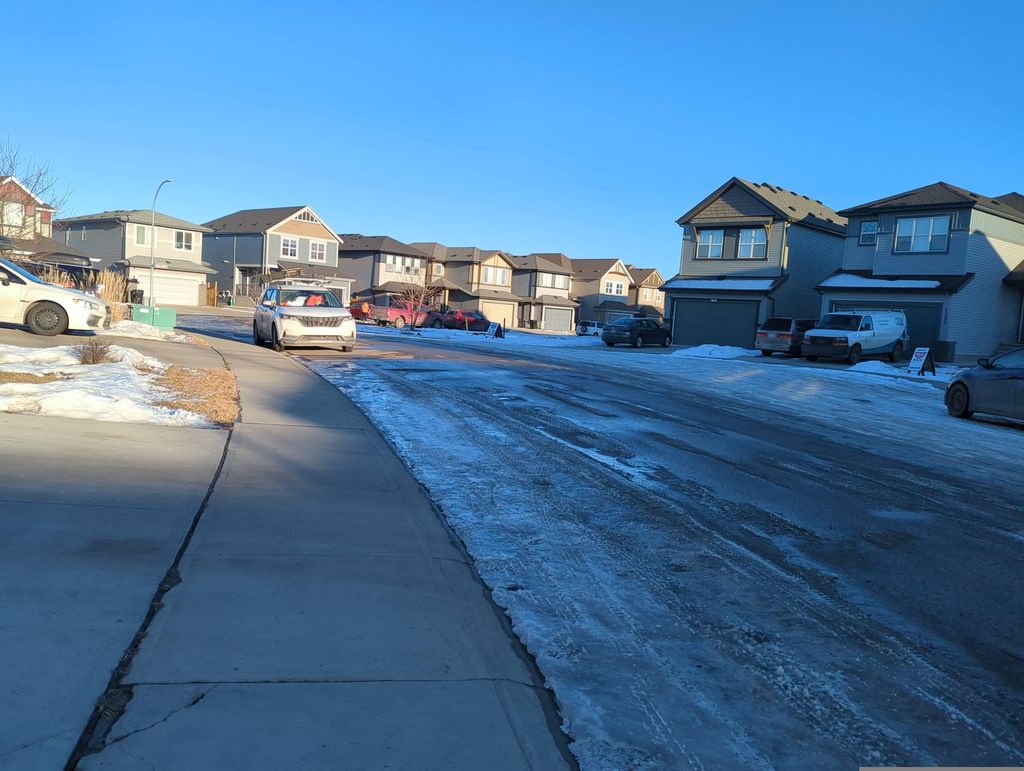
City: edmonton